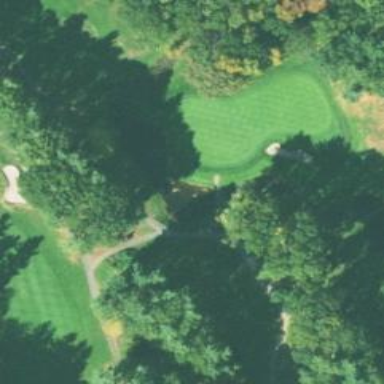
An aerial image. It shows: View of golf hole.